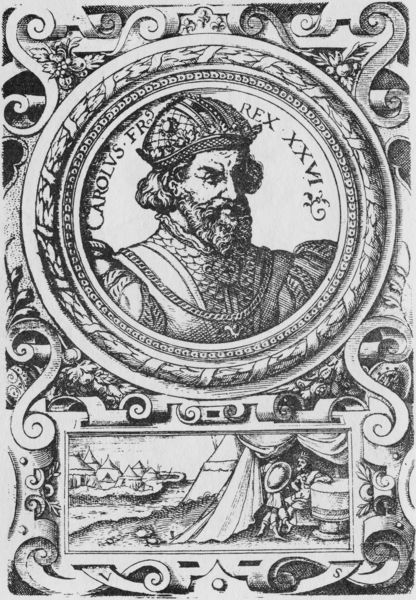
Titel: Bildnis von König Karl von Frankreich
Künstler: Virgil Solis
Institution: (Seriendruck)
Schlagwörter: dunkel, mann, wasser, weiß, landschaft, stadt, ufer, blume, blumen, grau, hell, hut, licht, mund, nase, ohr, profil, schmuck, schwarz, stirn, szene, zeichnung, blick, haus, muster, ornament, bart, mütze, augen, falten, kragen, mensch, rahmen, vollbart, ärmel, bild, bildnis, herr, portrait, porträt, auge, haare, mantel, pflanze, brosche, knopf, krone, lippen, locken, schultern, boot, kreis, rund, früchte, schrift, wangen, bogen, kette, dorf, grafik, graphik, rand, fluß, krieg, schlacht, kaiser, könig, tafel, inschrift, büste, zahlen, floral, ornamente, verzierung, jahreszahl, name, spange, schild, medaillon, rechteck, druck, schwarzweiss, radierung, stich, titel, text, buchstaben, helm, orden, stiefel, herrscher, kranz, lorbeer, ritter, darstellung, heer, sieg, schnörkel, halbprofil, runzeln, voluten, hellgrau, wams, zeltlager, heerführer, karl, emblem, kupferstich, spiralen, zelt, zelte, lager, latein, lateinisch, umschrift, römische zahlen, perlband, tich, kollane, carolus, belagerung, karolus, rex, rollwerk, feldlager, camp, einrollung, carolus rex, duruckgrafik, elt, heerlager, xxvi, schid, a, muenze, 26, karl d. gro0e, 256, rex 26